Interaction volume radius: 5 \u00c5
Interaction volume height: 20 \u00c5
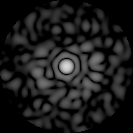
Disorder parameter: 0.8648